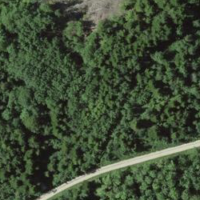
EUNIS habitat code: 41
Species observed at this site:
Sorbus aucuparia